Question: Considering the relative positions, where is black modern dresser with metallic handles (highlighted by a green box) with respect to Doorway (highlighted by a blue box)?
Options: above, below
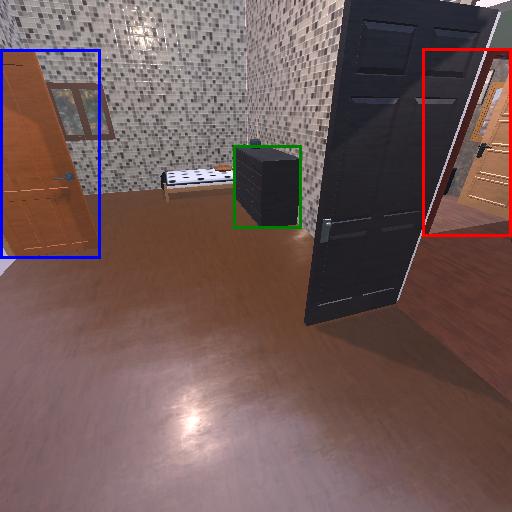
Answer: above